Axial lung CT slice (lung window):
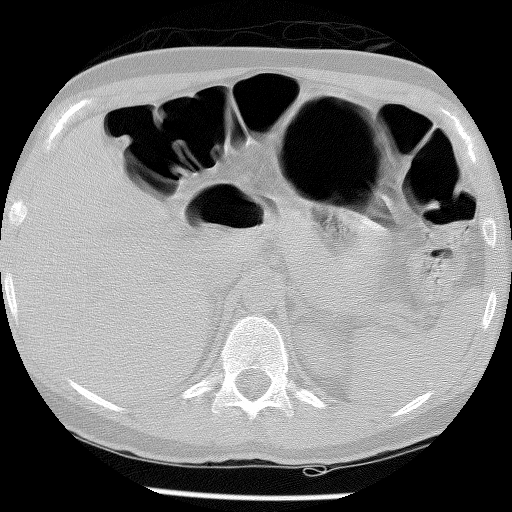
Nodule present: no